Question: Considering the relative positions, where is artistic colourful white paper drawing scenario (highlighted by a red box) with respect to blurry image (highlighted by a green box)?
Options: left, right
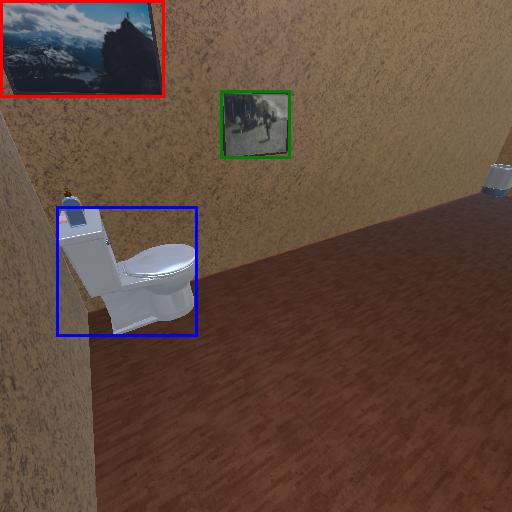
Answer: left